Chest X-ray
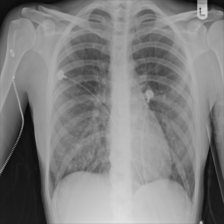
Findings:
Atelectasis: negative
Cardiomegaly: negative
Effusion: negative
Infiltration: negative
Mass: negative
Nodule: negative
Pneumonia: negative
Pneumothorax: negative
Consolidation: negative
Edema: negative
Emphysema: negative
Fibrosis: negative
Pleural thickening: negative
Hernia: negative